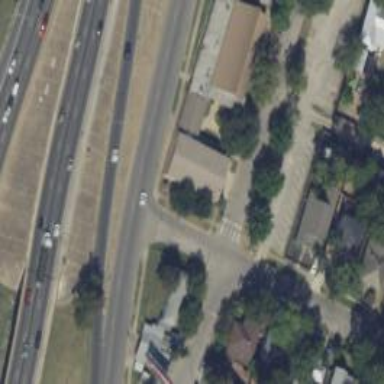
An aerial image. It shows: Secondary road with asphalt surface and frontage road.